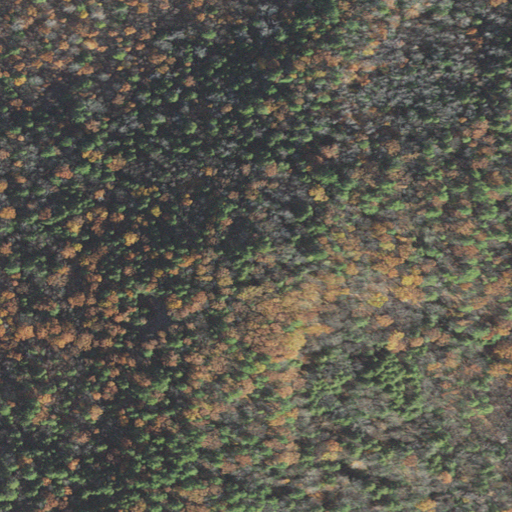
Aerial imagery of mountain in New Hampshire named Wellmans Hill containing mixed forest, evergreen forest, and deciduous forest